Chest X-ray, AP view. Patient: 42 years old, sex F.
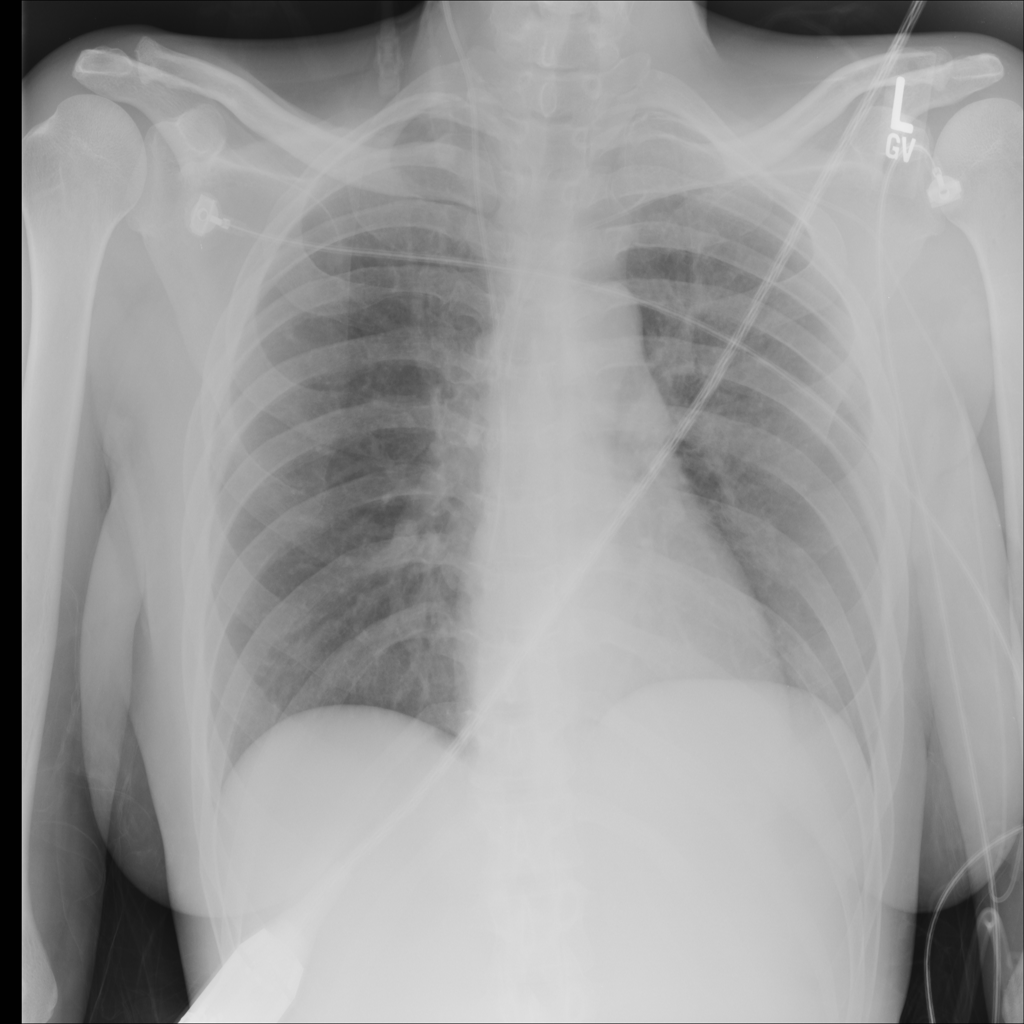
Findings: Pneumothorax